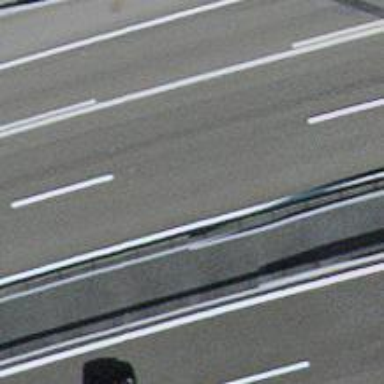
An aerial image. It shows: Asphalt motorway link.